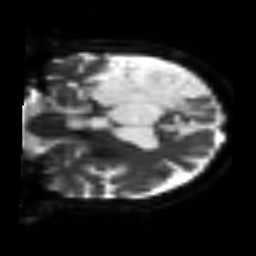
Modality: sbref
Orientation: coronal
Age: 64
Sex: male
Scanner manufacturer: siemens
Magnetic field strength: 3 T
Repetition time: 3.2 s
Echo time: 0.081 s